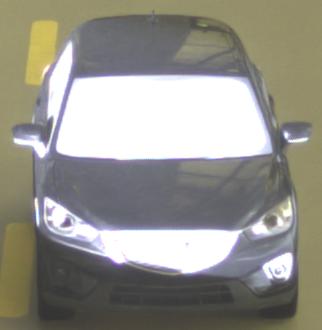
Make: Mazda
Model: CX-5 2.0 SKYACTIV-G 160
Detailed model: CX-5 (GH)
Model produced from: 2012/04
Model produced until: 2015/02
Doors: 5
Color: black
Road condition: dry road
Daytime: night
Contrast: high contrast